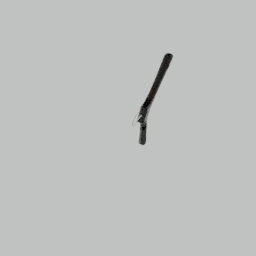
Label: tools